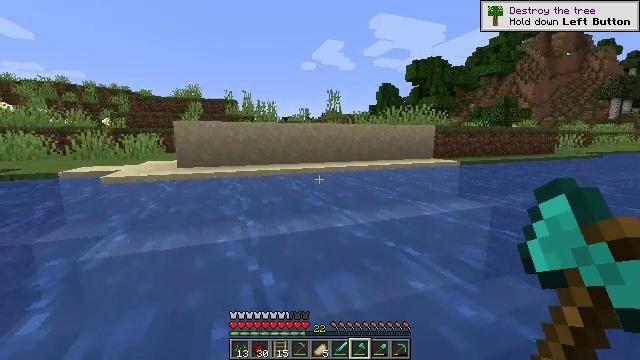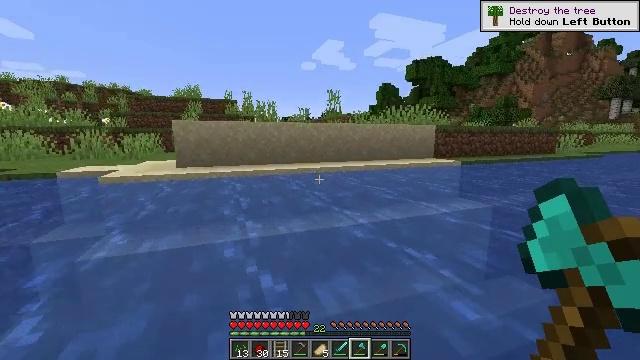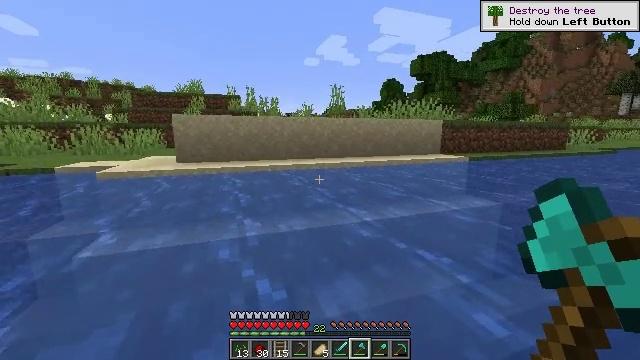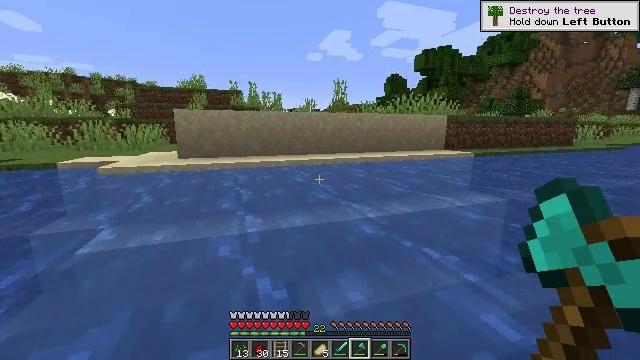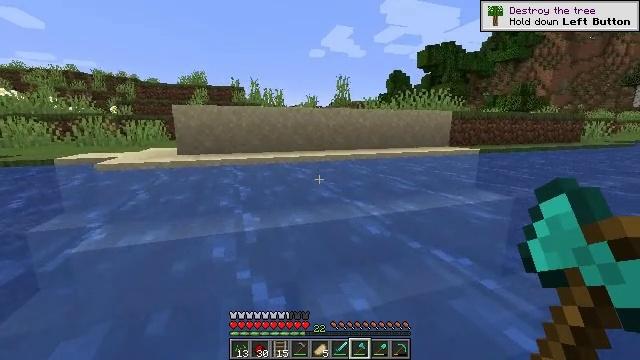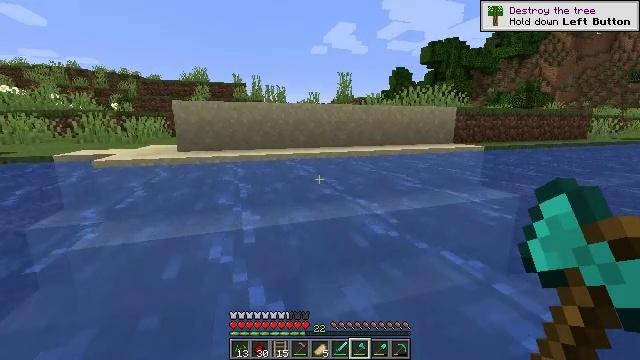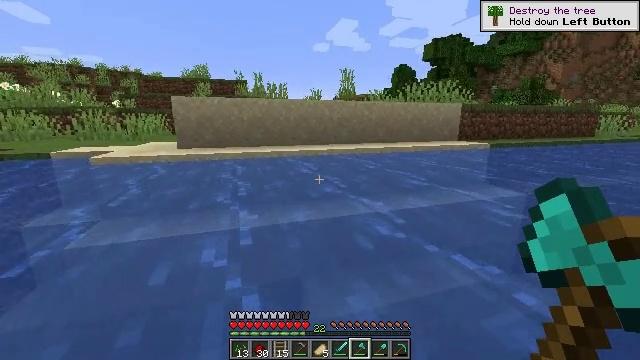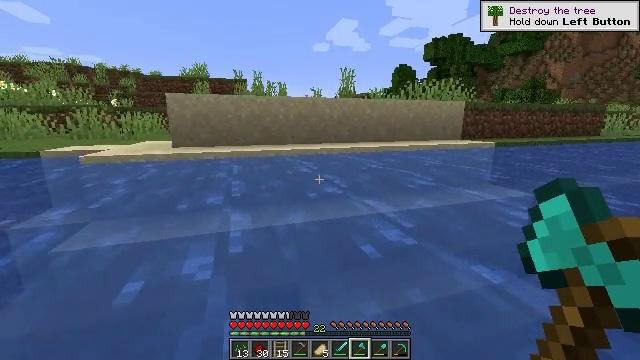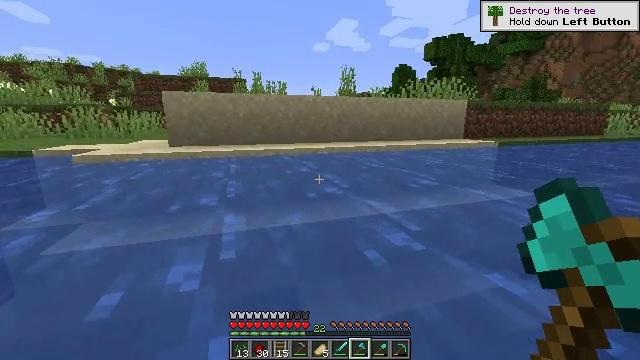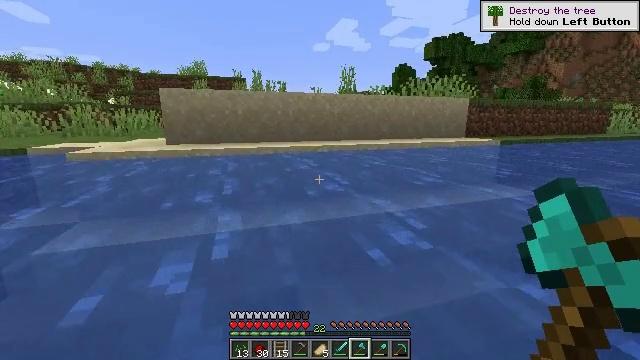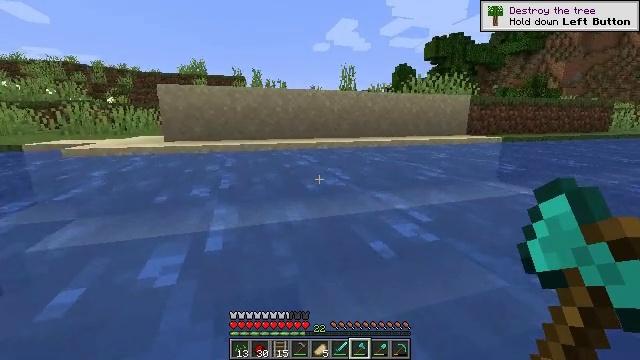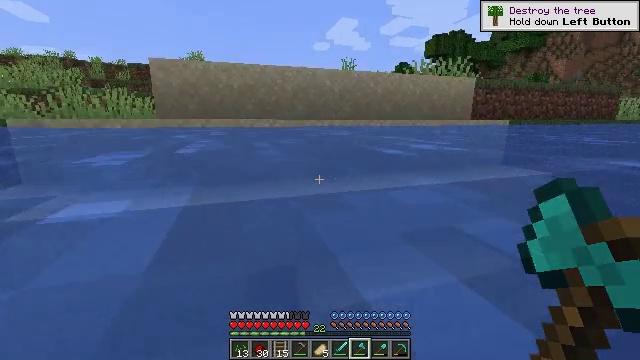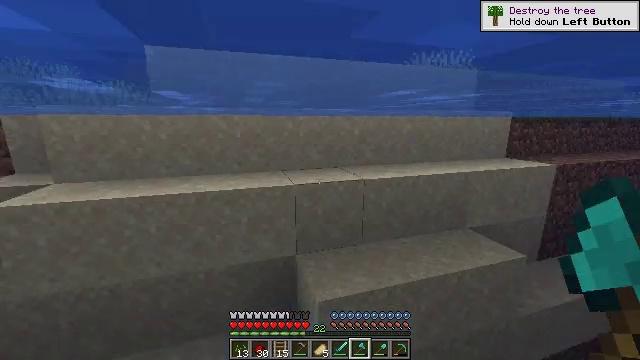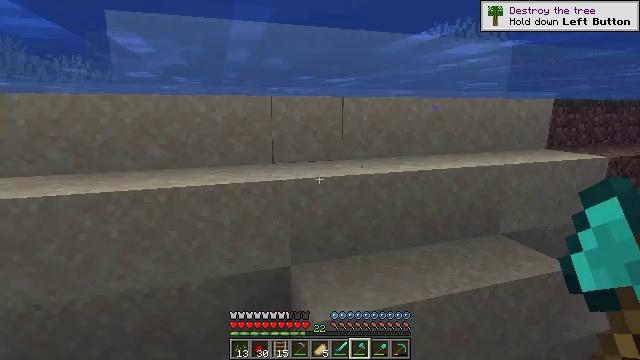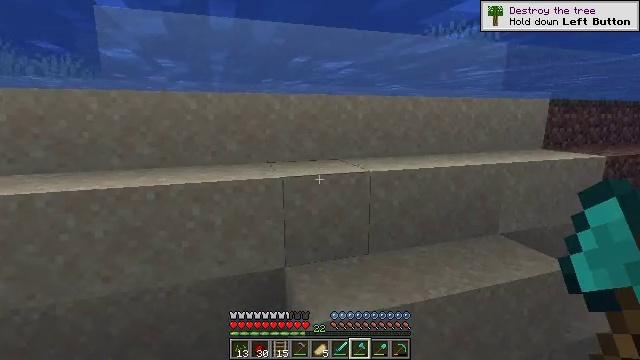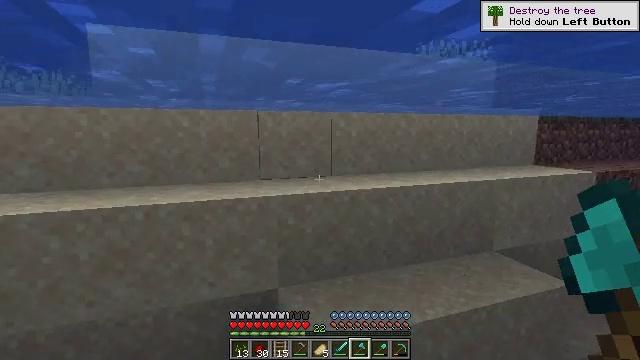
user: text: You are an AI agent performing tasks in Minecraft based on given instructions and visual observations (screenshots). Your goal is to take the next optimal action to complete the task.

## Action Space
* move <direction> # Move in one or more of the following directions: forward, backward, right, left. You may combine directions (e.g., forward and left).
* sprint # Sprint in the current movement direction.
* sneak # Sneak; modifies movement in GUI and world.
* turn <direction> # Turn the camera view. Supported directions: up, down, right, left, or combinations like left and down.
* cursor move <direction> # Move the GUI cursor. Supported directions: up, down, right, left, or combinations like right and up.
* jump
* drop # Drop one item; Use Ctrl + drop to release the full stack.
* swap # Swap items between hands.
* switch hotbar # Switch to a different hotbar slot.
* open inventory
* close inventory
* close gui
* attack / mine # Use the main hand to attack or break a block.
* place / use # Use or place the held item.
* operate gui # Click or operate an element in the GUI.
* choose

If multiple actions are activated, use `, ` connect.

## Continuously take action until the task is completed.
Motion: motion action
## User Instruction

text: Kill the chicken.
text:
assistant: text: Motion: move forward
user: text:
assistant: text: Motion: move forward
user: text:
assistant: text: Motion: move forward
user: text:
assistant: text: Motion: move forward
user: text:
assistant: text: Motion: move forward
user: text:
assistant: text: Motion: move forward
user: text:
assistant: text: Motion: move forward
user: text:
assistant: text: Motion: move forward
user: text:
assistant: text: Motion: move forward, sneak
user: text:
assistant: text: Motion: move forward, sneak
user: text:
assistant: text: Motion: move forward, sneak
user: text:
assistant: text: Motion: move forward, sneak
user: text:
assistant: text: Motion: move forward
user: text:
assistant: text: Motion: move forward, turn up
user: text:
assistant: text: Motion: move forward, turn right and up
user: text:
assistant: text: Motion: move forward, turn up
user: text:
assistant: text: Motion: move forward
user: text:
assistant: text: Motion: move forward
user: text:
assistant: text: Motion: move forward
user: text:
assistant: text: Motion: move forward, sprint, turn up
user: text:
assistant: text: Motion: move forward, sprint
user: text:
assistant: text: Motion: move forward, sprint
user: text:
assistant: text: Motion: move forward, sprint, jump
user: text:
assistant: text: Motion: move forward, jump
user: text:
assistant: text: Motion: move forward, jump
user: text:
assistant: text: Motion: move forward, jump
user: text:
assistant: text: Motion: move forward, jump
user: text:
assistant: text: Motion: move forward, jump
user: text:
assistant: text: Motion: move forward, jump
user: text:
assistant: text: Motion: move forward, jump